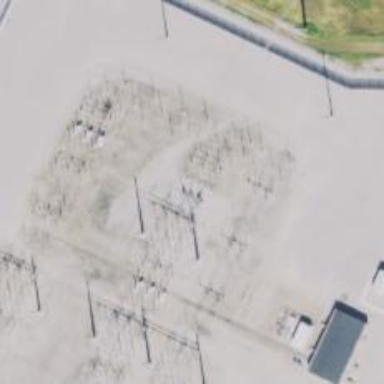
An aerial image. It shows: Switch used for power control.